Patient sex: M
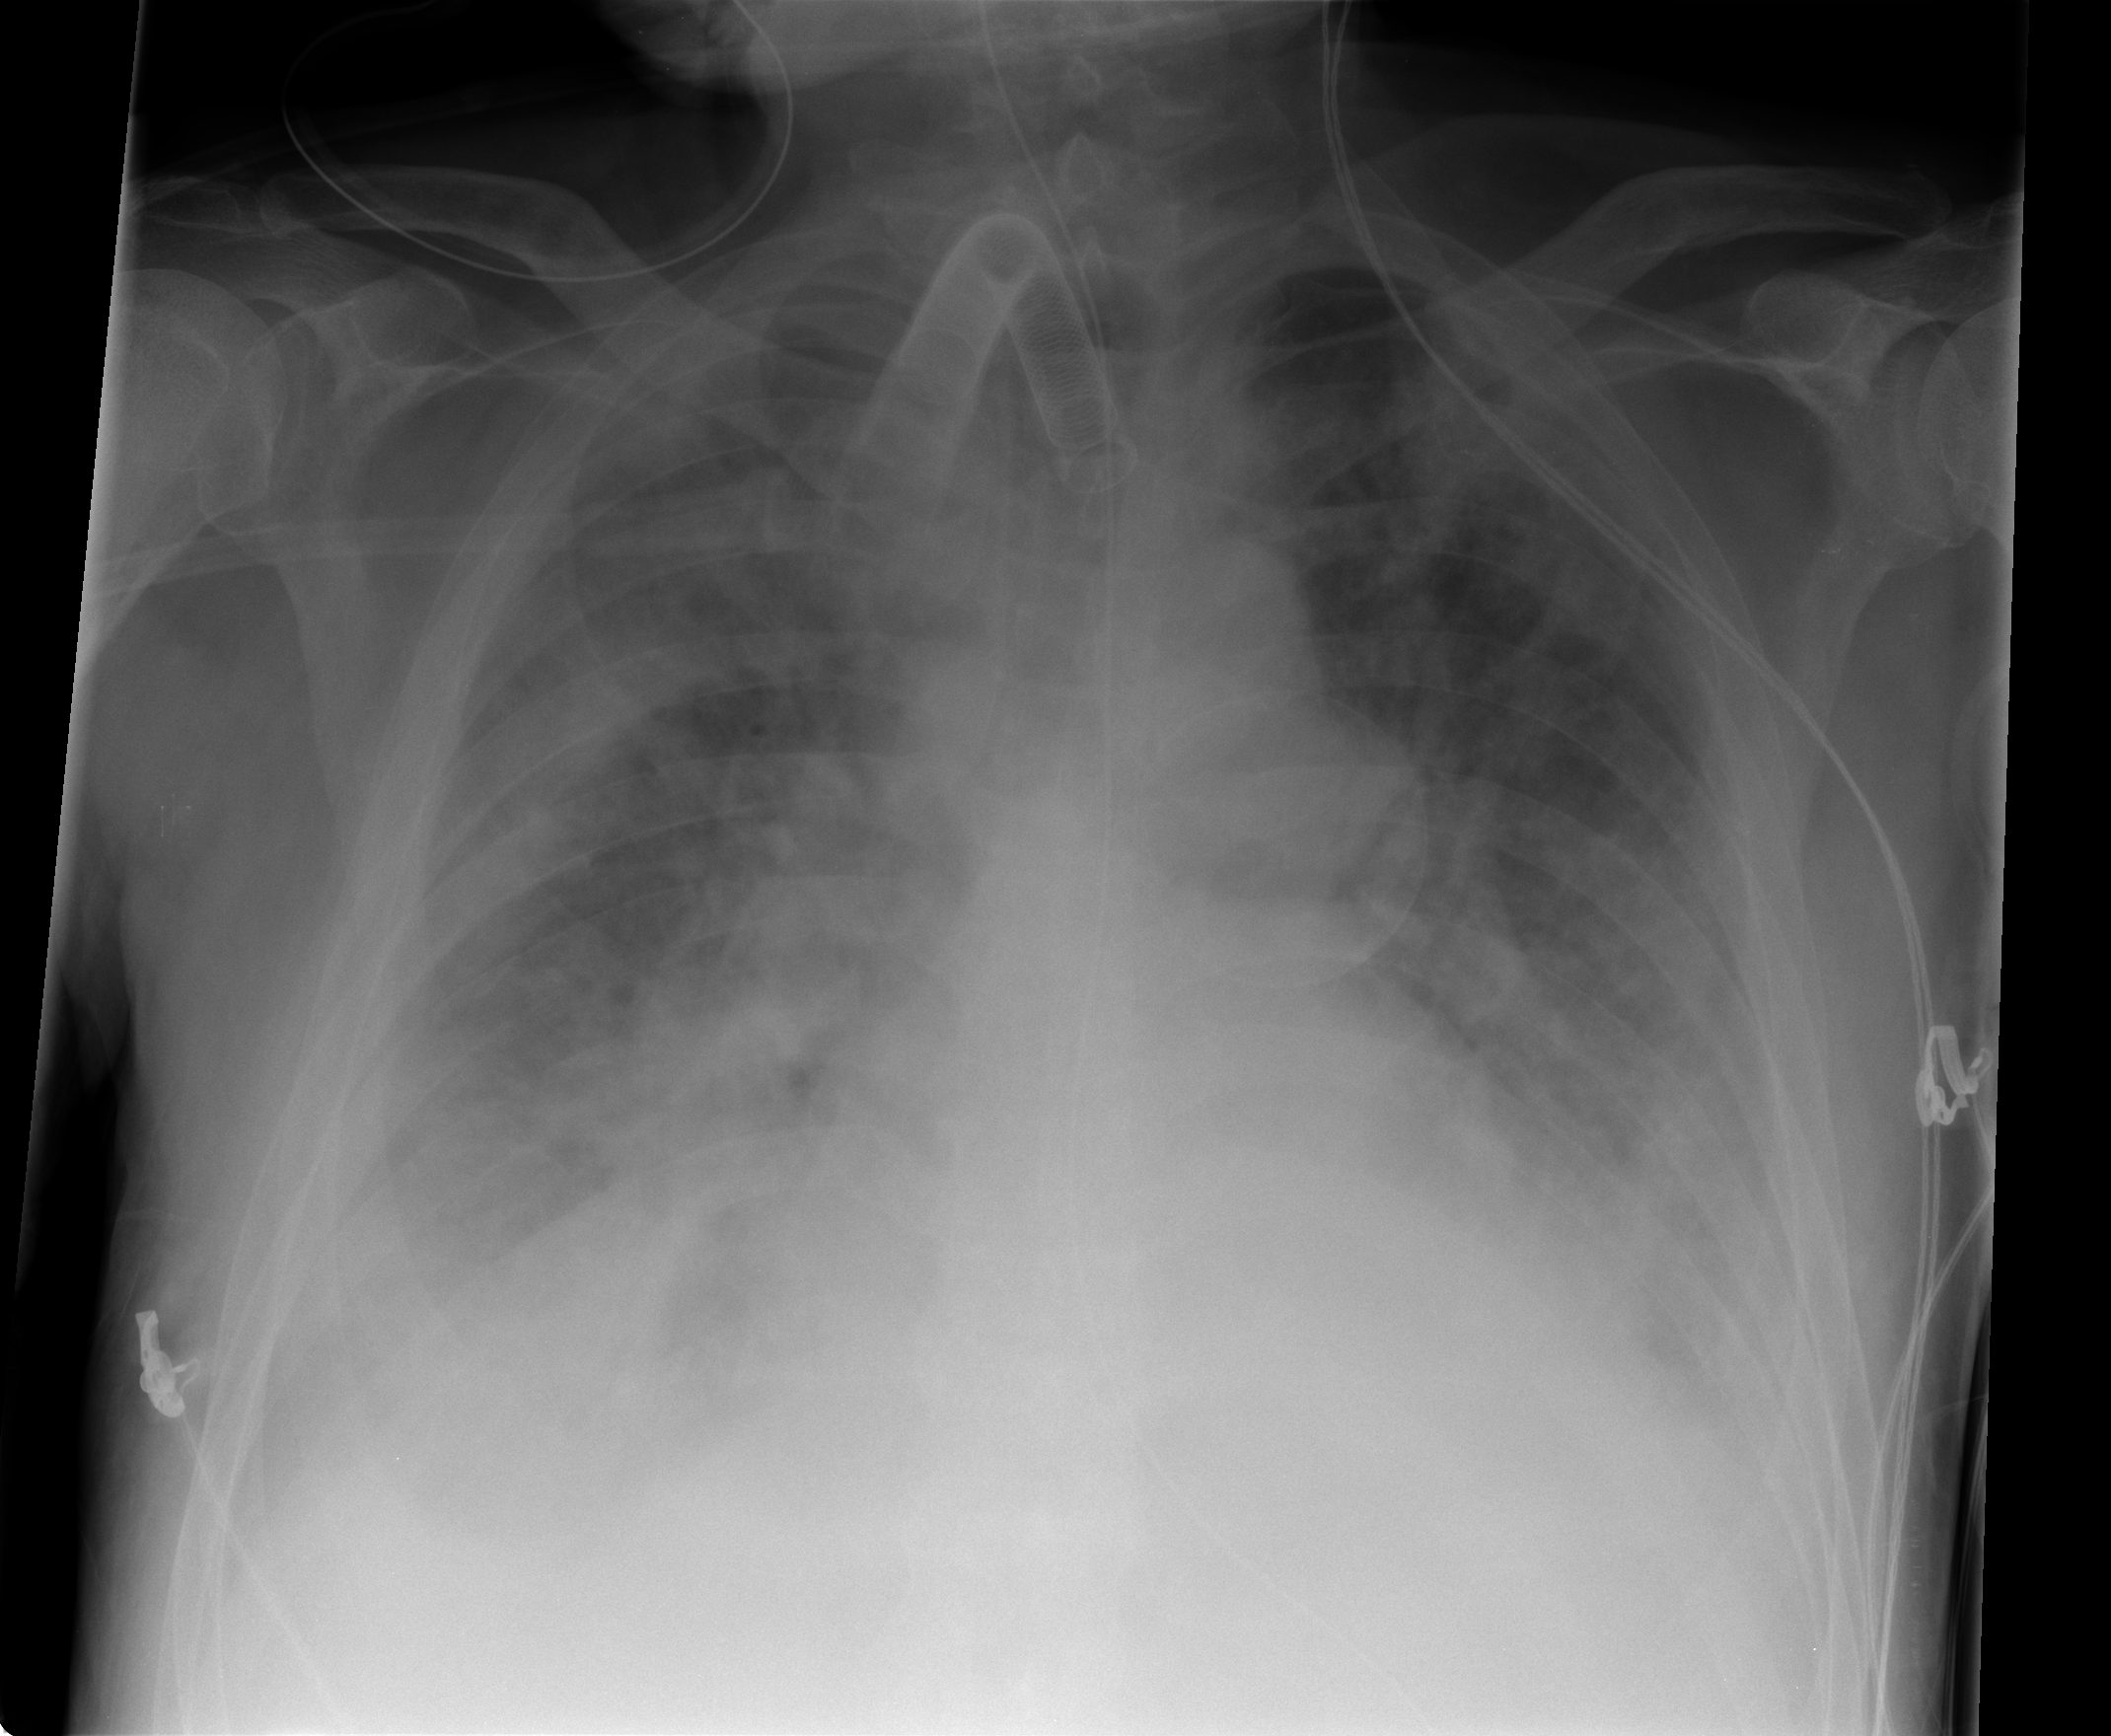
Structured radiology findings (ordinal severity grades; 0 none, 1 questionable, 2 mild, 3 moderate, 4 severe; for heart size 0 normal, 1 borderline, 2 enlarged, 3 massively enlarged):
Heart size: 1
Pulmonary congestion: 3
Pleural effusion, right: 2
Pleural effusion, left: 2
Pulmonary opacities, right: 3
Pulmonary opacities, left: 3
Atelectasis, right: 4
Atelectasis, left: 3